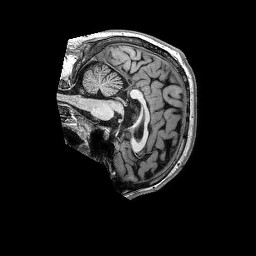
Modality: T1w
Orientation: sagittal
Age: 48
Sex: male
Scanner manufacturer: philips
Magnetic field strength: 3 T
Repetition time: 0.006624 s
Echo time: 0.002976 s